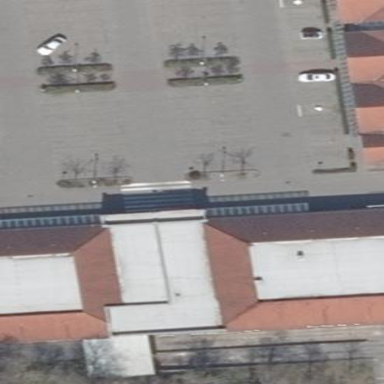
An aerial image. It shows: Supermarket located within mall.